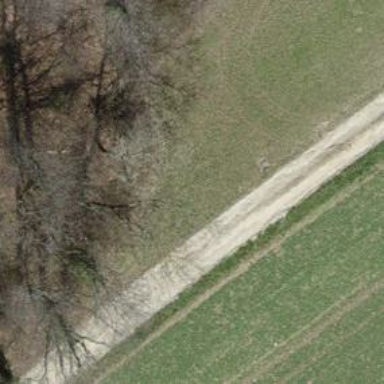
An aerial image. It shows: Compacted track with grade2 surface.